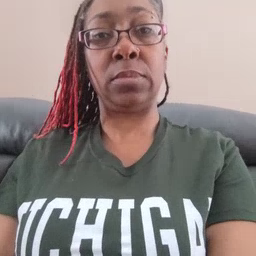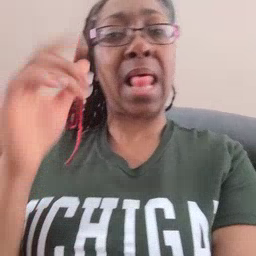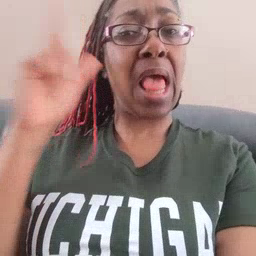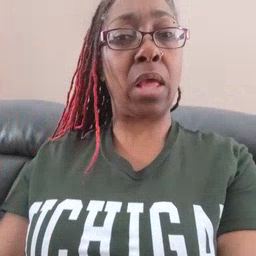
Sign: loud